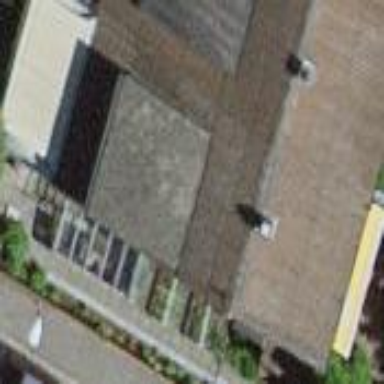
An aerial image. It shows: Terrace building.